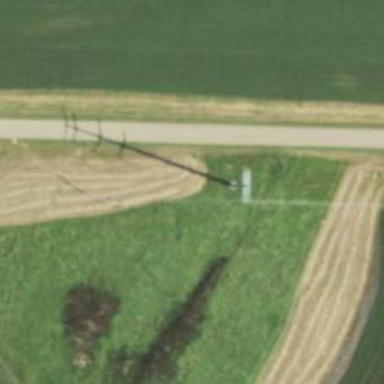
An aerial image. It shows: Power tower.